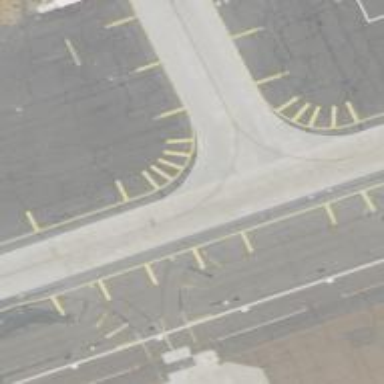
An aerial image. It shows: Image of taxiway at airport.